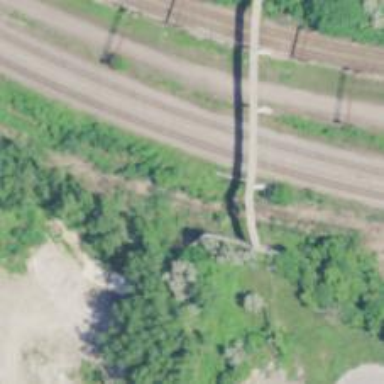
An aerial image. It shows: Disused railway spur.